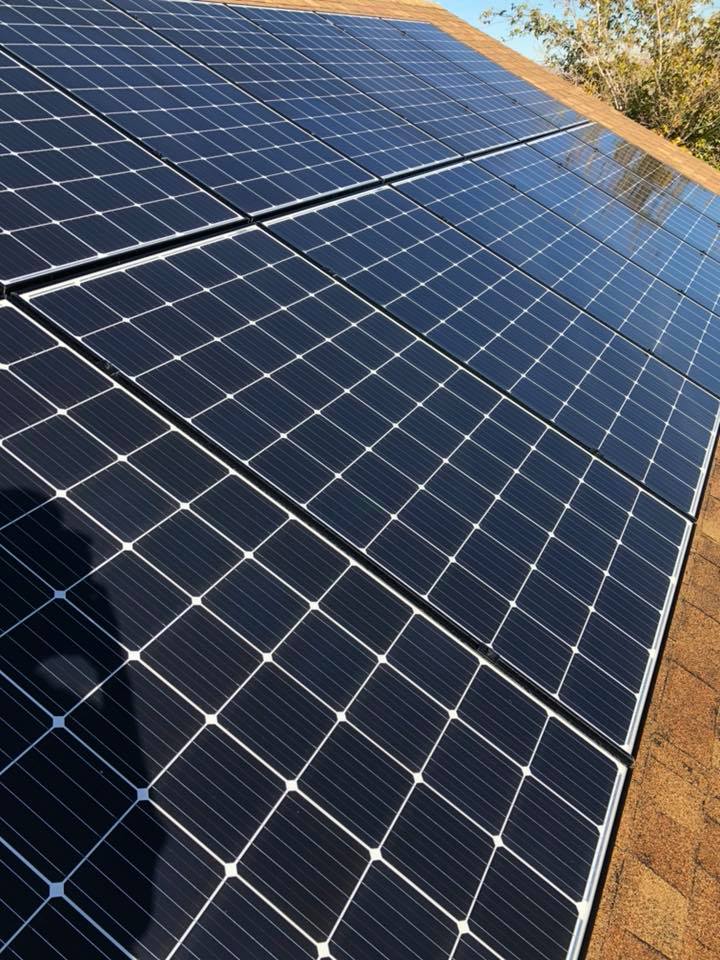
Label: Clean